Question: Given the supply, demand, and route table for this logistics problem, what is the minimum total cost? Please provide the answer as an integer.
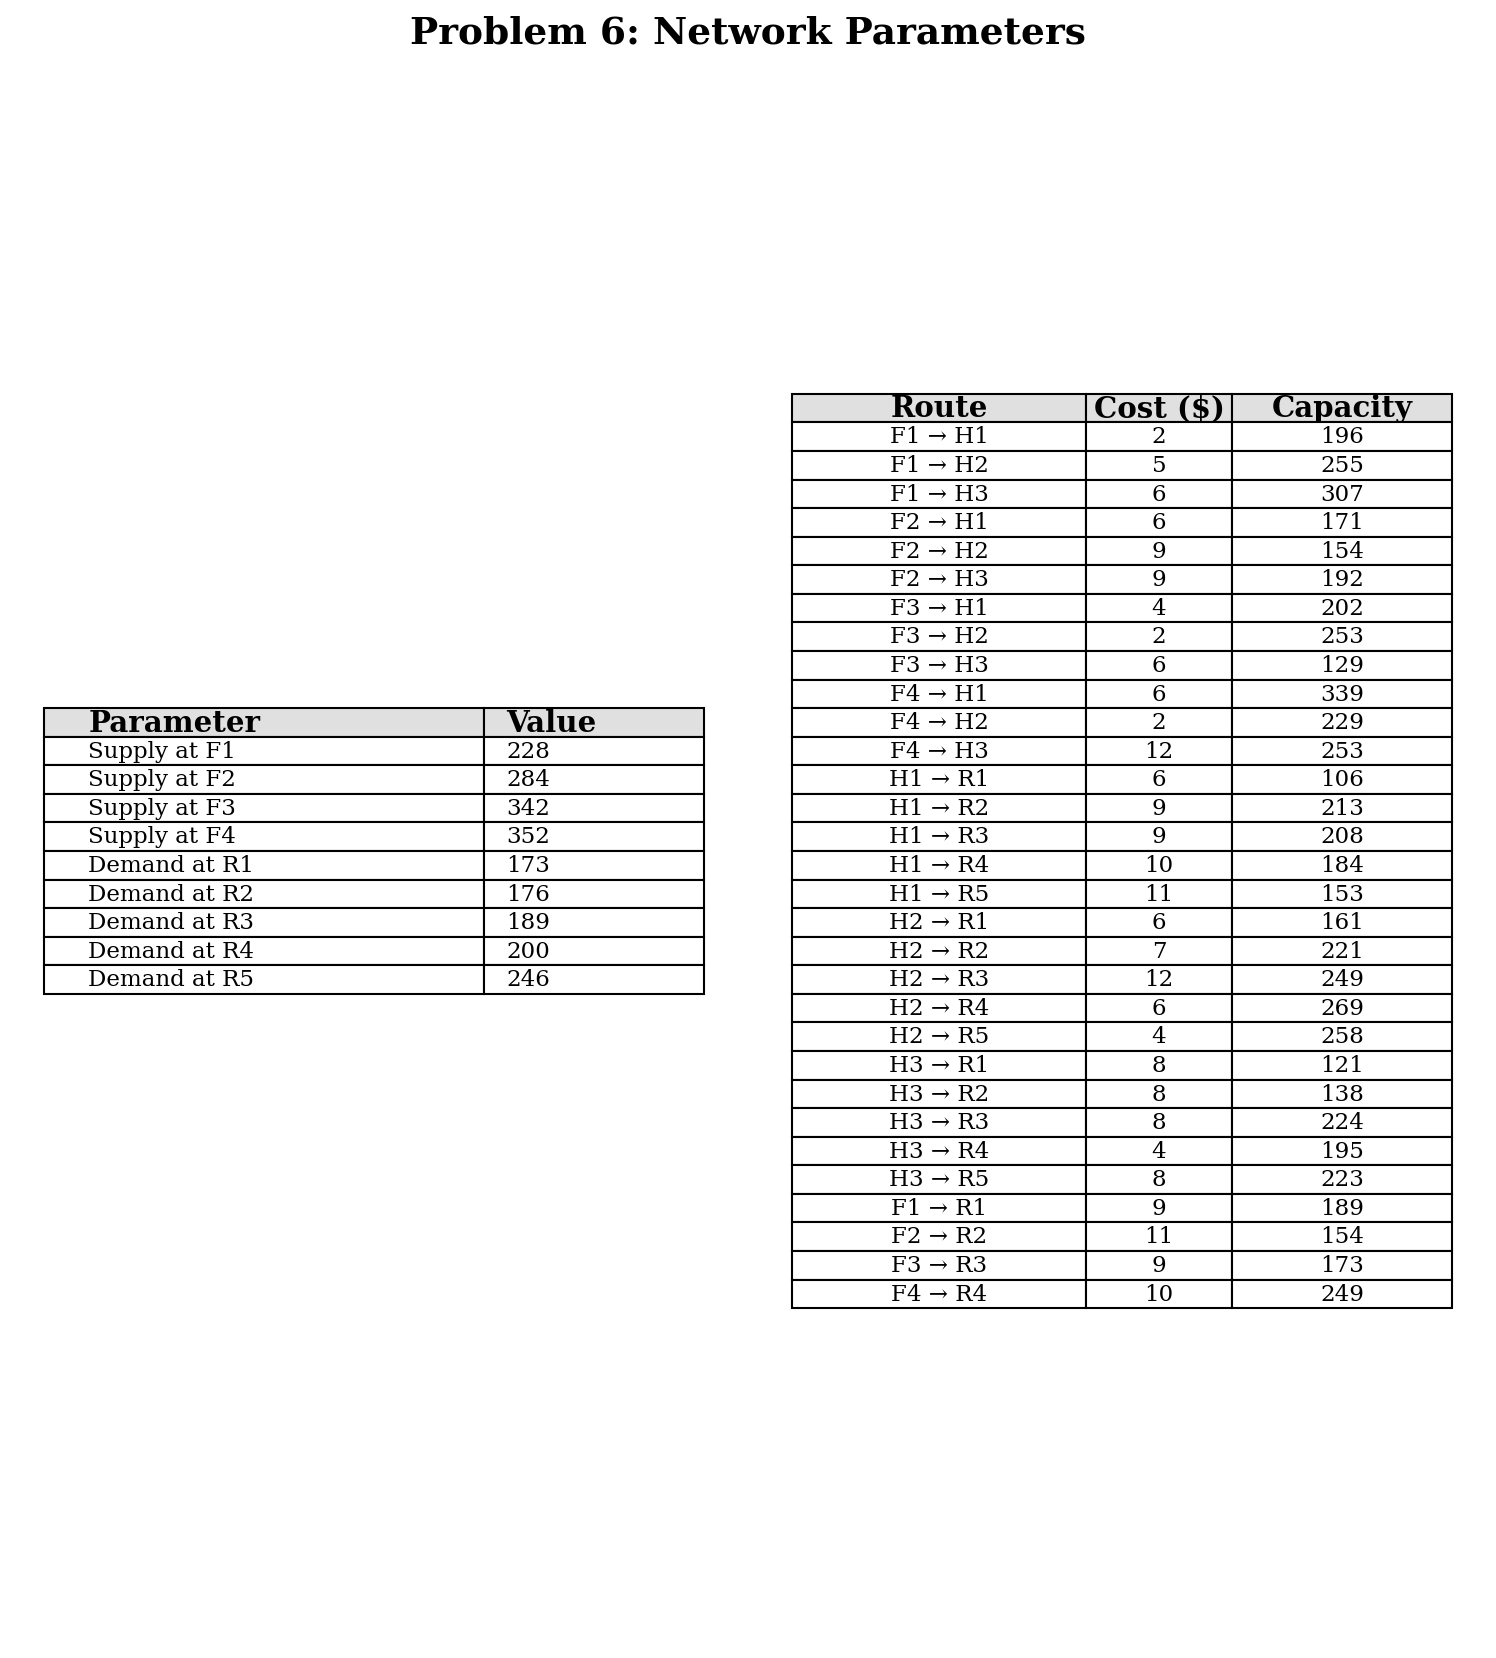
Answer: 8292